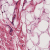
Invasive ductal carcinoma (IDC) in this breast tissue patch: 0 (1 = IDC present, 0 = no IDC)